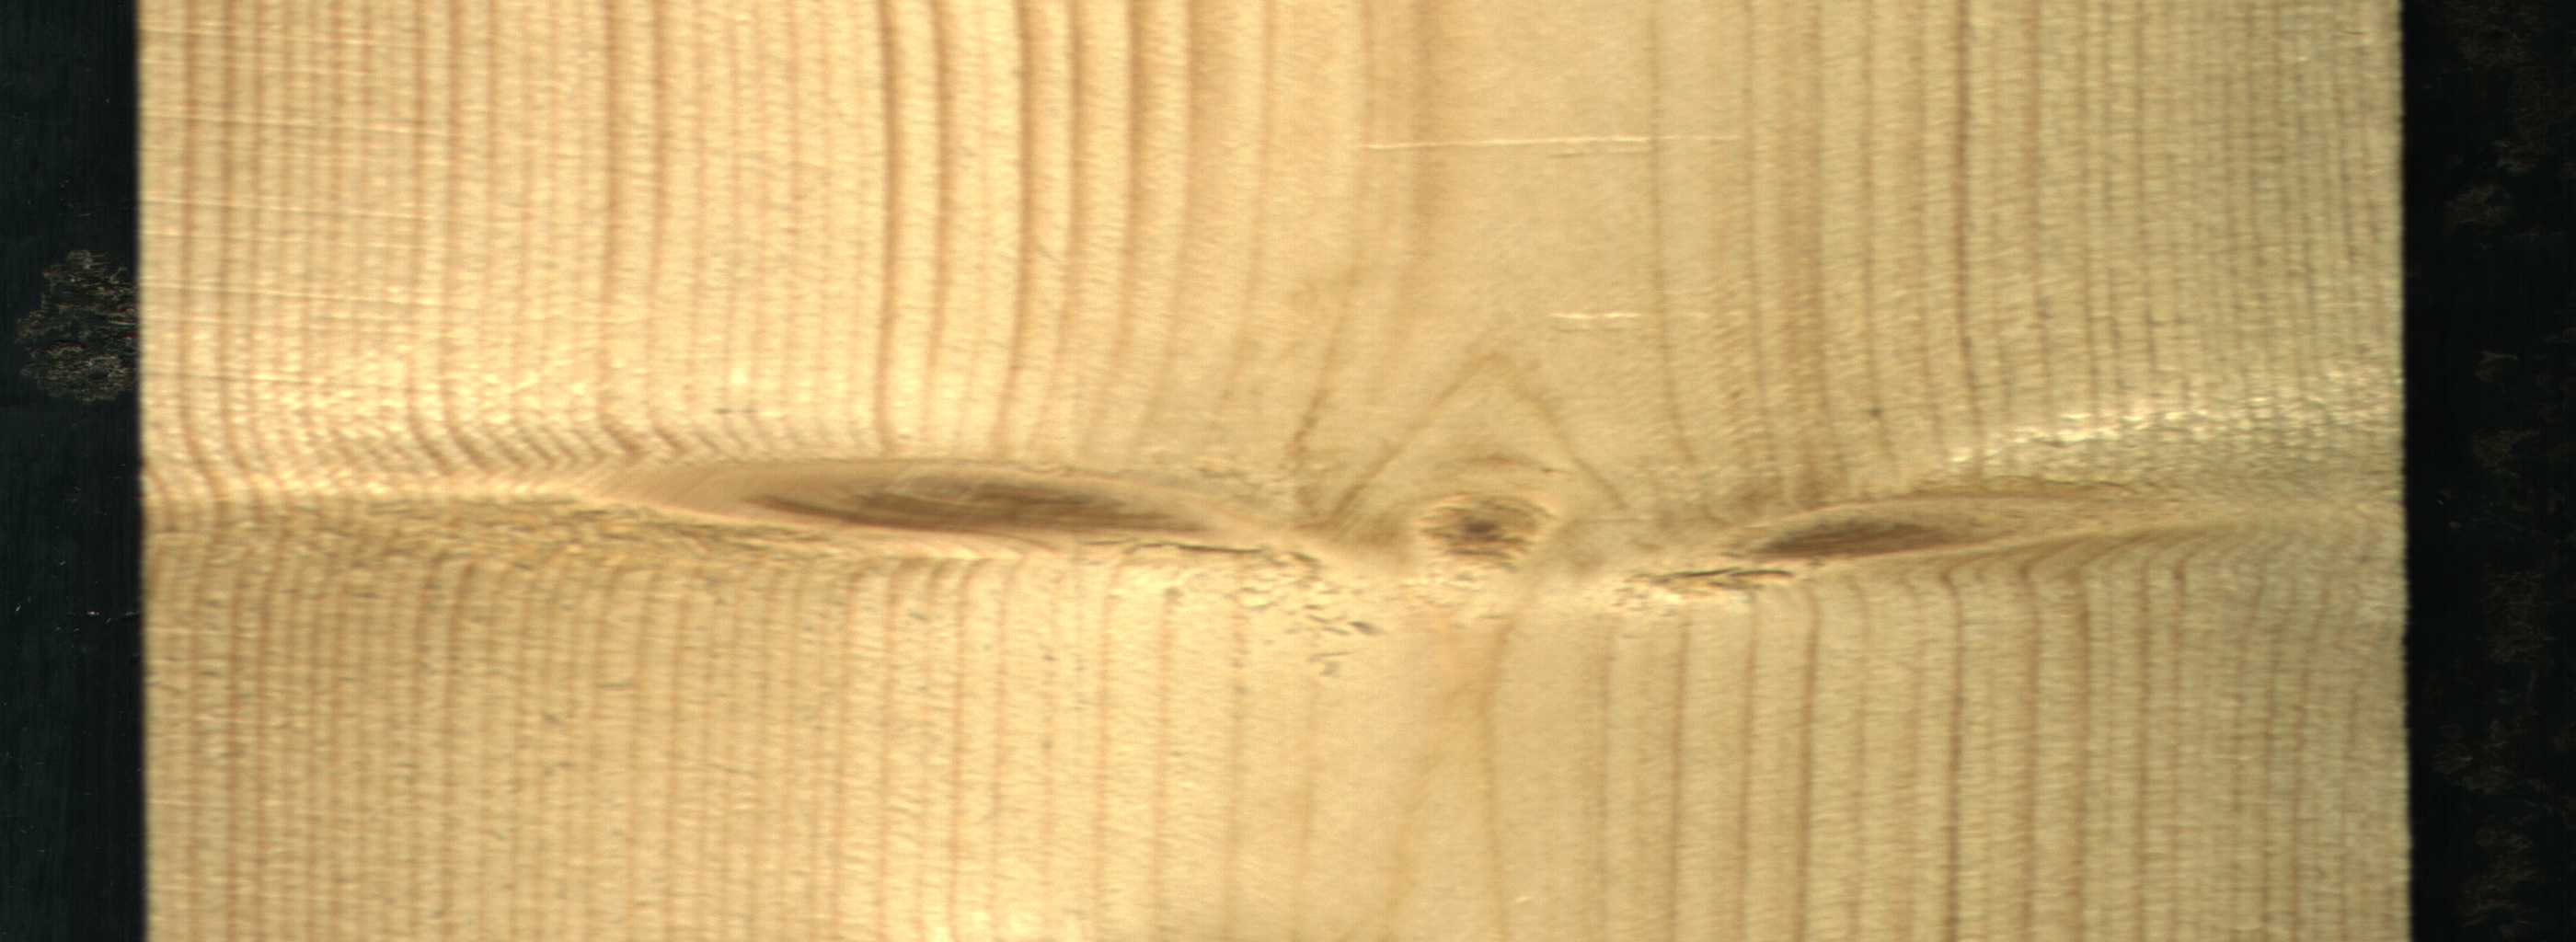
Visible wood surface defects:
Live_Knot
Live_Knot
Live_Knot